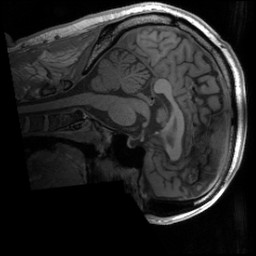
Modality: T1w
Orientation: sagittal
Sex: male